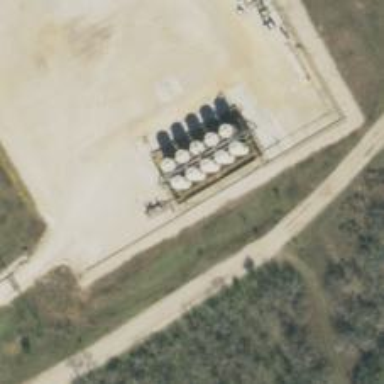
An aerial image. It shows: Storage tank with man-made structure.